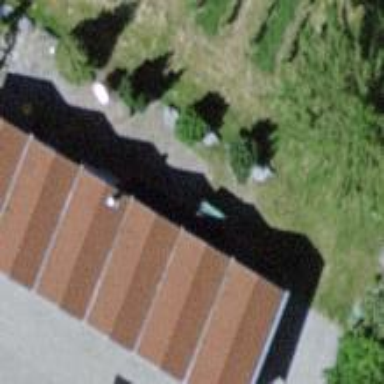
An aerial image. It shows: Garage.